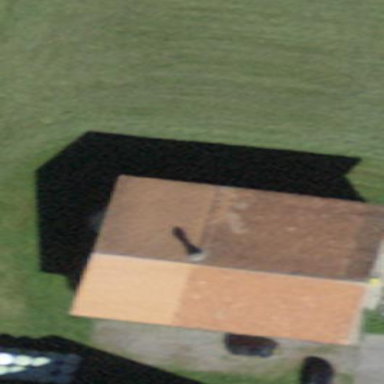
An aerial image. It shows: Barn.